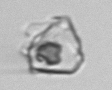
Label: detritus_transparent